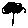
Label: tree